Question: I need to layout tab bar custom icon items, but I don't know how I can do this properly, here are the visual issues I'm having with icon and text:

I want to indent 20 pkh for image from the top edge of Tab Bar and 20 px for title text from image. Code below...
My code in Xcode 11.5
'''
let navigationVC = UINavigationController(rootViewController: rootVC)
navigationVC.tabBarItem.image = UIImage(named: TBimageName)
navigationVC.tabBarItem.title = TBTitle
navigationVC.tabBarItem.imageInsets = UIEdgeInsets(top: 0, left: 0, bottom: -16, right: 0)
rootVC.navigationItem.title = TBTitle
'''
I can configure the image display through the "imageInsets" but in this case, my title stays in its place and overlaps the image.
I don't know how I can fix this. Maybe I can used some method to layout for tabBarItem.title?
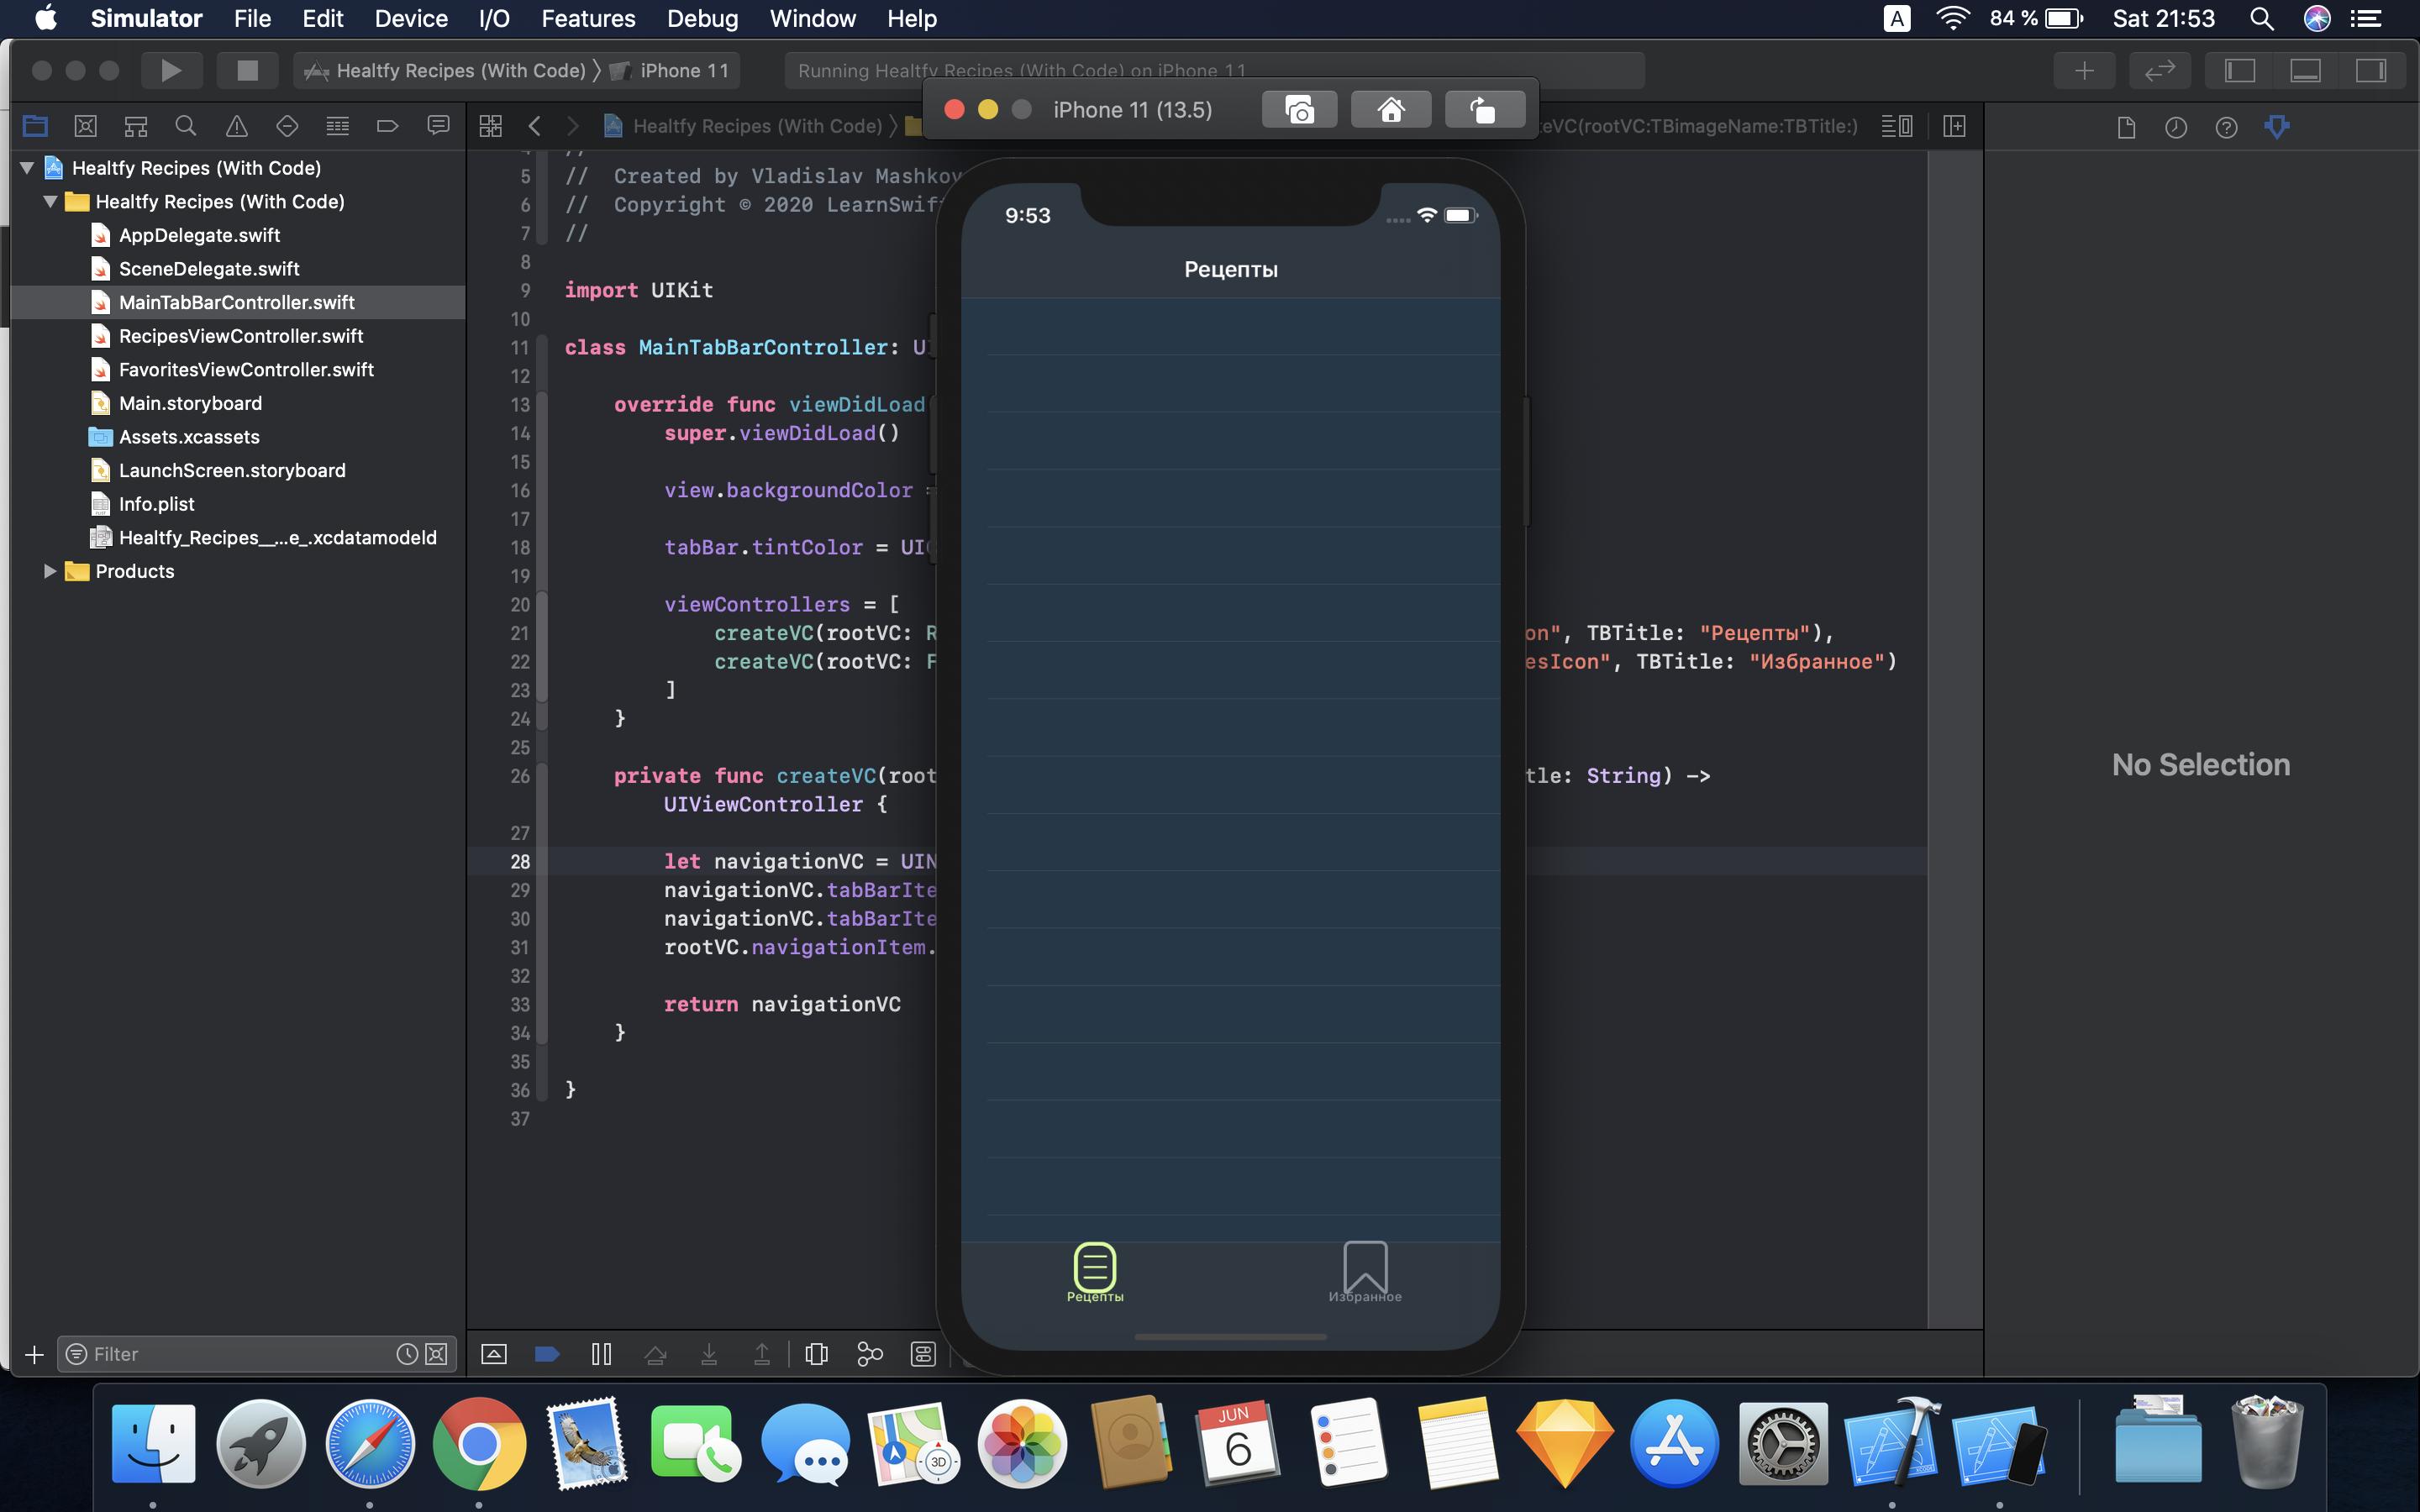
Answer: Please remove the 'navigationVC.tabBarItem.imageInsets = UIEdgeInsets(top: 0, left: 0, bottom: -16, right: 0)' which most probably won't look really appropriate (scale) on iPhone SE compared to iPhone 11 Pro Max and .
'1x''23px x 23px''25px x 25px', try it out and check which one best fit your visual requirements (I don't know which image processing software are you using but it should give you the ability to export your original image starting from your version (1x) to 2x, 3x). For example if you choosed to have your 1x icon as of 23x23px, your 2x should be 46x46px and your 3x 69x69px.
, just play with the images padding, so have icons that have transparent padding on top/bottom for example.
For more about using custom icons in Tab Bar, check the <URL>.